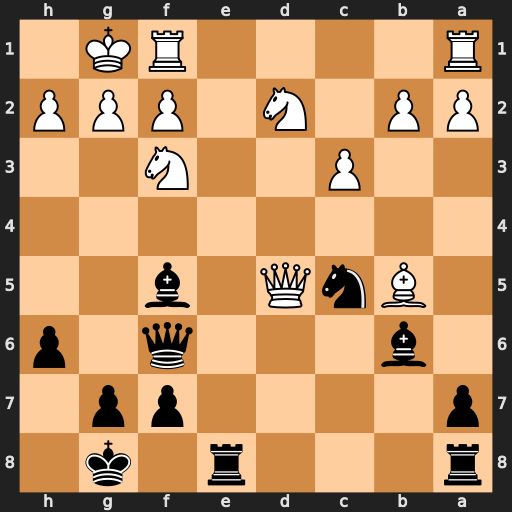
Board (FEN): r3r1k1/p4pp1/1b3q1p/1BnQ1b2/8/2P2N2/PP1N1PPP/R4RK1
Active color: b
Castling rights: -
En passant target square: -
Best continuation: Rad8 Qd4 Rxd4